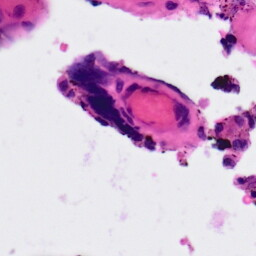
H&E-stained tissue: Ovarian